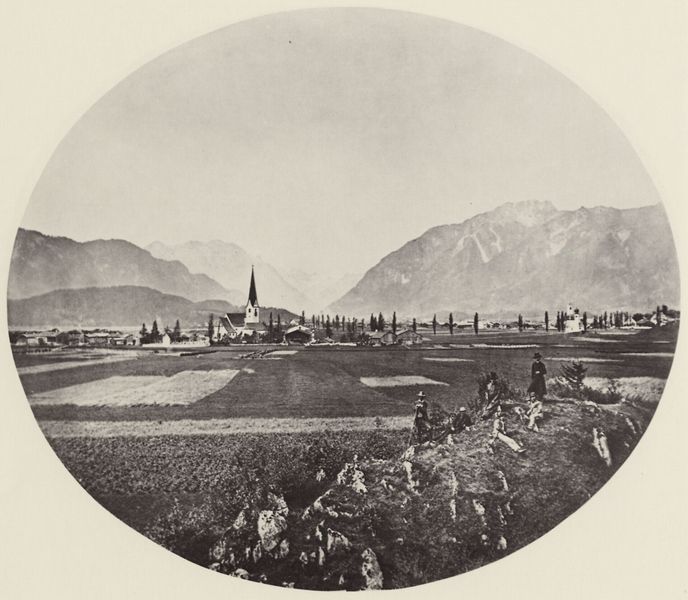
Titel: Das Lechtal bei Reutte in Tirol
Künstler: Joseph Albert
Institution: Privatsammlung
Schlagwörter: baum, berg, dunkel, felsen, gemälde, gestein, himmel, mann, schatten, weiß, wolken, bäume, kirchturm, landschaft, menschen, stadt, grau, hell, hintergrund, hut, hüte, licht, männer, schwarz, vordergrund, dach, gras, haus, park, parkanlage, rasen, schnee, wiese, wolke, leute, mensch, rahmen, spitze, stein, steine, bild, ebene, feld, felder, horizont, häuser, hügel, natur, pappeln, weite, büsche, einsam, kirche, pastos, sonne, sträucher, wiesen, land, mantel, pflanzen, gotik, tal, arbeit, bauern, kirchturmspitze, kreis, oval, passpartout, rund, turm, turmspitze, zypressen, aussicht, ansicht, italien, ort, passanten, vedute, acker, berge, fels, gebirge, gipfel, sonnenlicht, dorf, allee, dunst, nebel, tag, klein, massiv, ausflug, idylle, rast, arbeiter, tannen, äcker, foto, fotografie, photographie, stadtansicht, medaillon, glockenturm, wandern, alpen, linear, schwarz-weiß, tanne, jagd, photo, pfarrer, hellgrau, holzfäller, wanderer, priester, kapelle, landwirtschaft, kupferstich, verloren, miniatur, ausruhen, aufnahme, kirchtur, bergmassiv, mittelgrund, schwaz, felsens, tein, wall, parzellen, solitär, garmisch, kupferstick, kapell